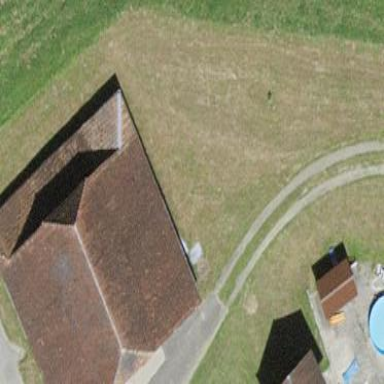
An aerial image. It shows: Barn.